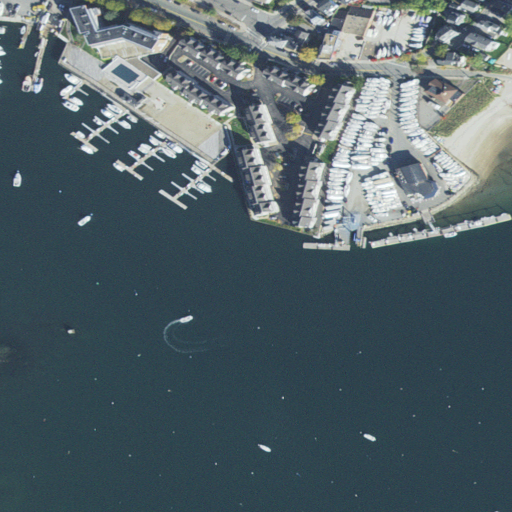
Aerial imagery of cape in Massachusetts named Tuck Point containing open water, high intensity development, barren land, and medium intensity development